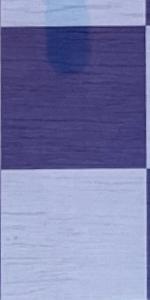
Label: Empty